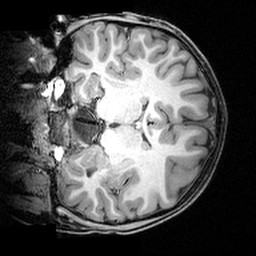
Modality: T1w
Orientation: coronal
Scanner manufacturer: siemens
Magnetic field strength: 3 T
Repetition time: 1.9 s
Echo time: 0.00397 s